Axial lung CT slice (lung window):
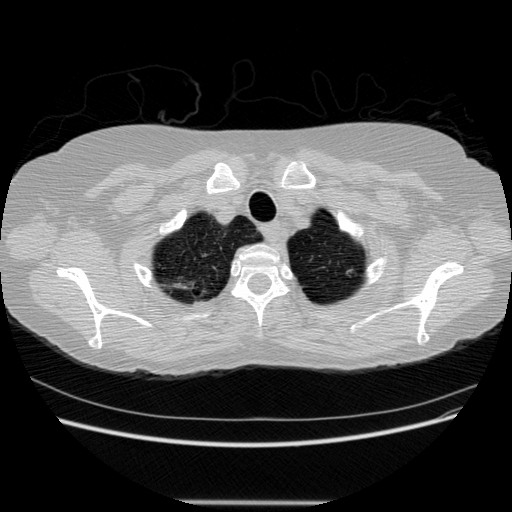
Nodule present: no